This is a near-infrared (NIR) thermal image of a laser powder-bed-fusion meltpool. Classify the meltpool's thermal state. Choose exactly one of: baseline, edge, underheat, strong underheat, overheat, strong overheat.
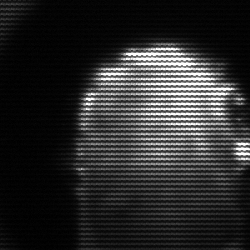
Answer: baseline